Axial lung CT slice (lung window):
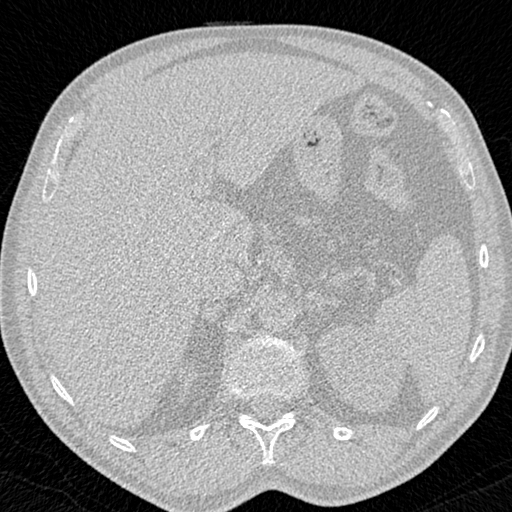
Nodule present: no